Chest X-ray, PA view. Patient: 47 years old, sex M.
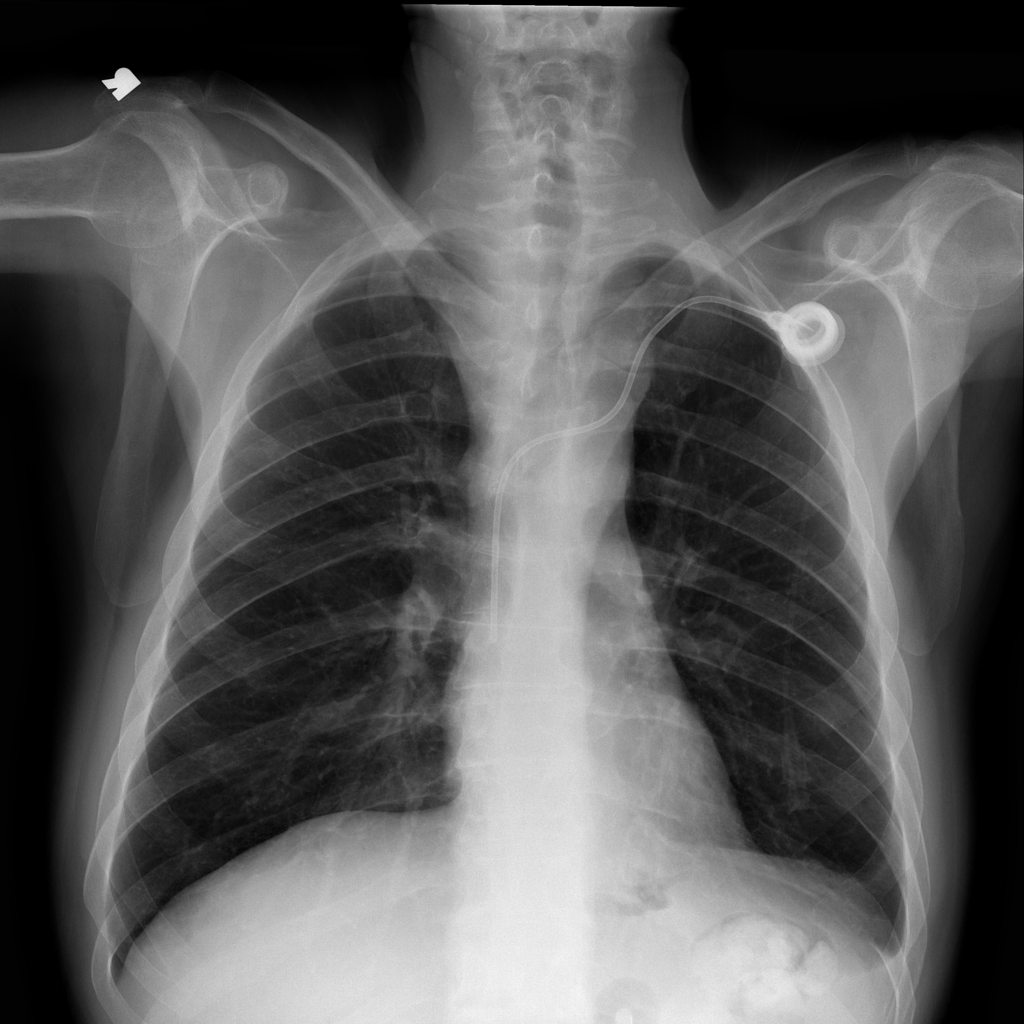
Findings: Fibrosis, Infiltration